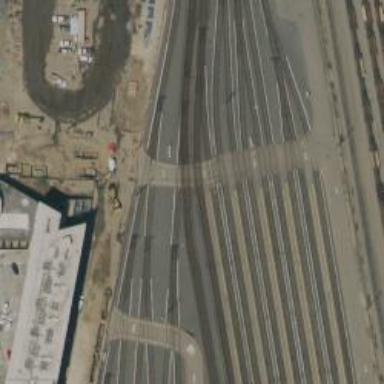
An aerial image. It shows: Level crossing along the railway.